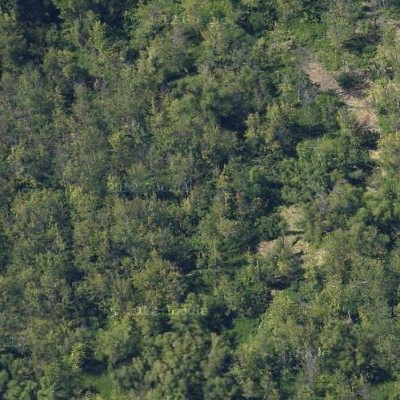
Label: eForest